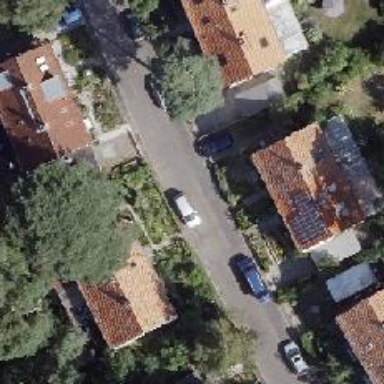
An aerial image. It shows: Asphalt road in residential area.